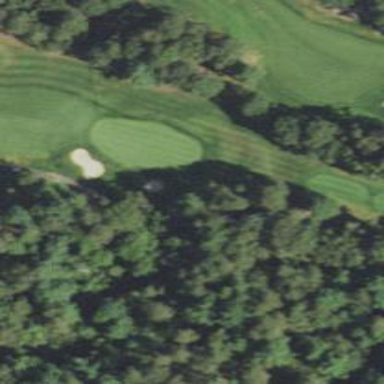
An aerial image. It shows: Golf hole.